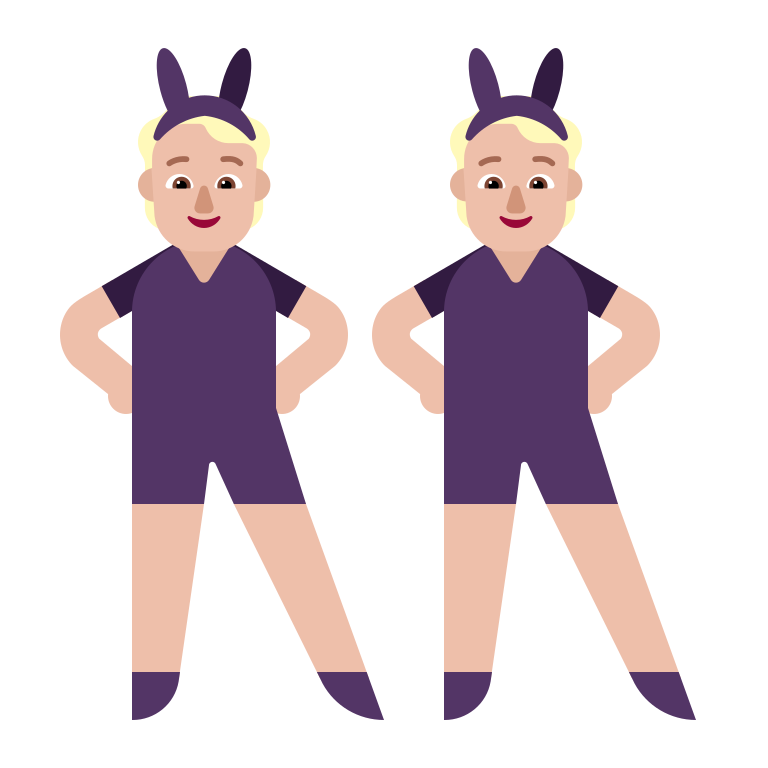
person with bunny ears flat  light